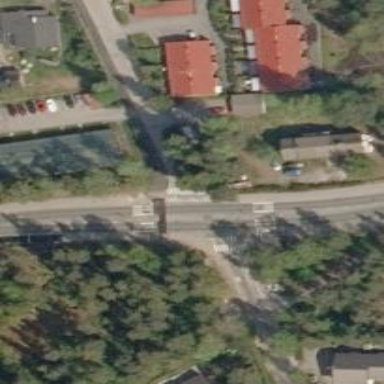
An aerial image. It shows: Road with "give way" sign.